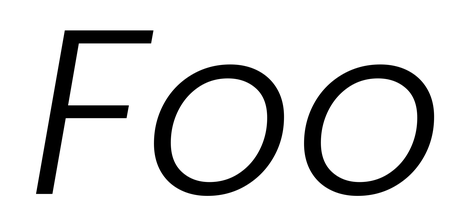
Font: Poppins-LightItalic